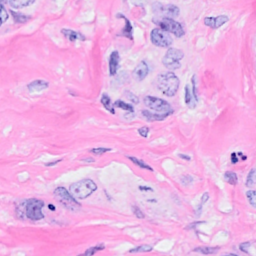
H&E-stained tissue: Breast